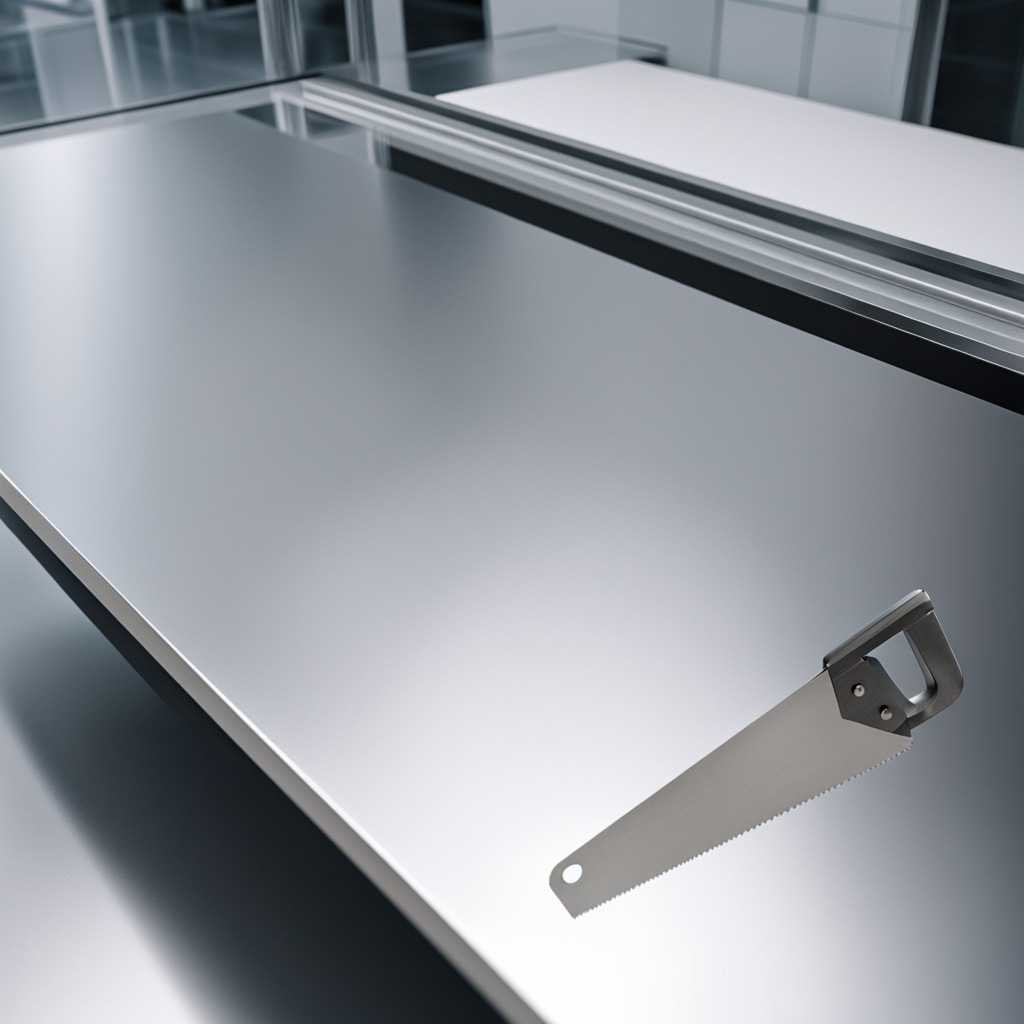
A metal saw is lying on the stainless steel table.